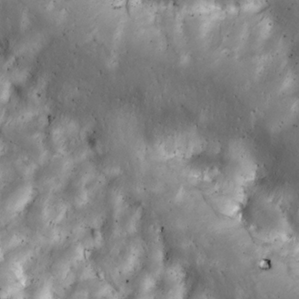
Label: non_frost